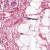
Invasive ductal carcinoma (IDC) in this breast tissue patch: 0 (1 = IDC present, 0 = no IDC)